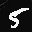
Label: 5